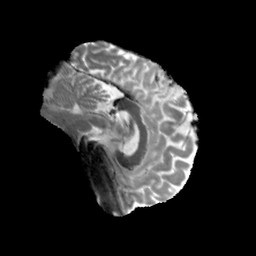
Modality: MD
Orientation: sagittal
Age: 27
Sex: male
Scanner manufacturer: siemens
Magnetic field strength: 6.98 T
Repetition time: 7.08 s
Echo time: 0.0756 s